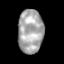
Tissue: skin
Cell type: Fibroblasts
Senescence score: 0.6975
Nuclear area (px): 1076
Mean DAPI intensity: 167.577